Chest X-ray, PA view. Patient: 43 years old, sex M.
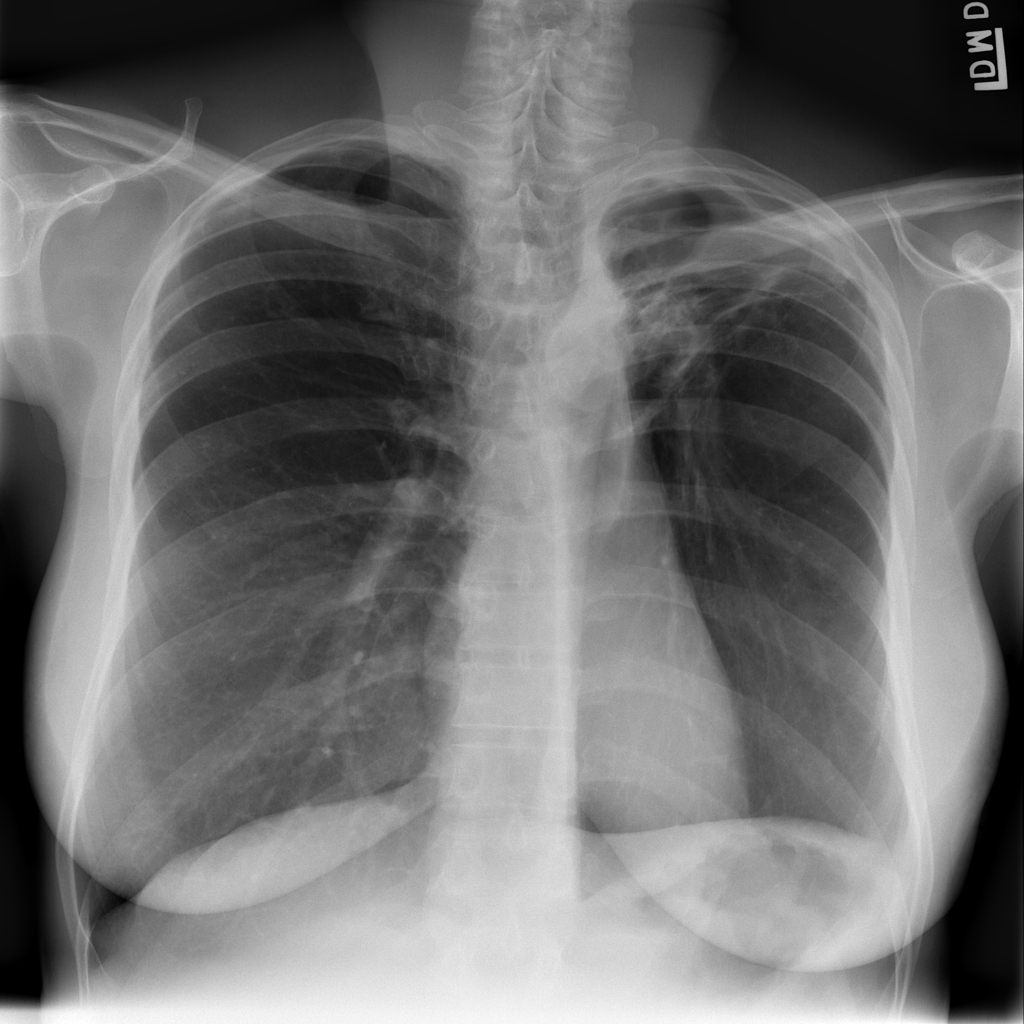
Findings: No Finding